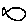
Label: fish